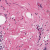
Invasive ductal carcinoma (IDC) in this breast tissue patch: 0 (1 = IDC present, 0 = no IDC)